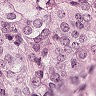
Metastatic tissue present: yes